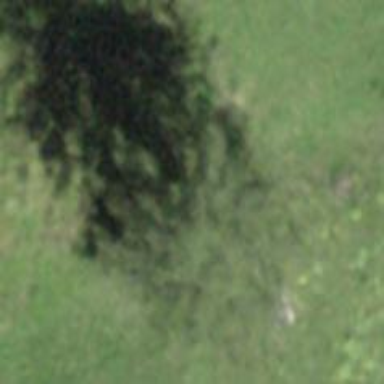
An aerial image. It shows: Needle-leaved tree in its natural environment.